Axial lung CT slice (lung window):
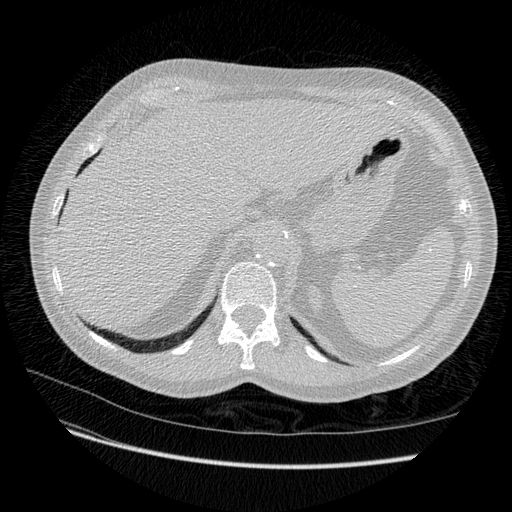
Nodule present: no